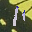
Label: 1